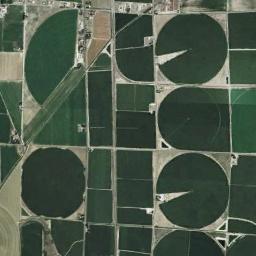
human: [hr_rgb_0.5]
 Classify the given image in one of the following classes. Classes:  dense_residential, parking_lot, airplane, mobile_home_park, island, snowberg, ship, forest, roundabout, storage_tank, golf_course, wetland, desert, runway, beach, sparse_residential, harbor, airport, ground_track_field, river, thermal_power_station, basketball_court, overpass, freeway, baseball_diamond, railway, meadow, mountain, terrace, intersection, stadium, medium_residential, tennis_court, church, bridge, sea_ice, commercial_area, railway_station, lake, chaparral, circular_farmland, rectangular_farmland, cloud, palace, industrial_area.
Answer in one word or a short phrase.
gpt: circular_farmland